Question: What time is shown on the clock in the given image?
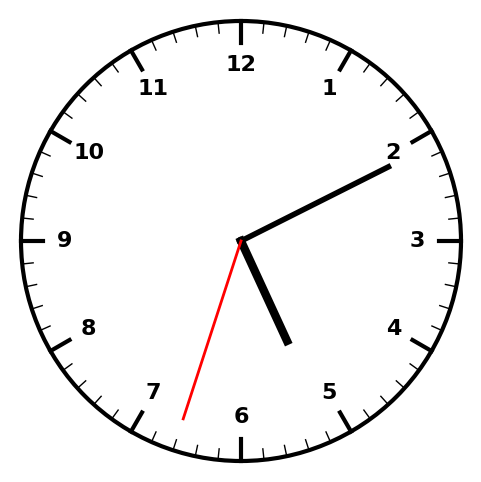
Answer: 05:10:33